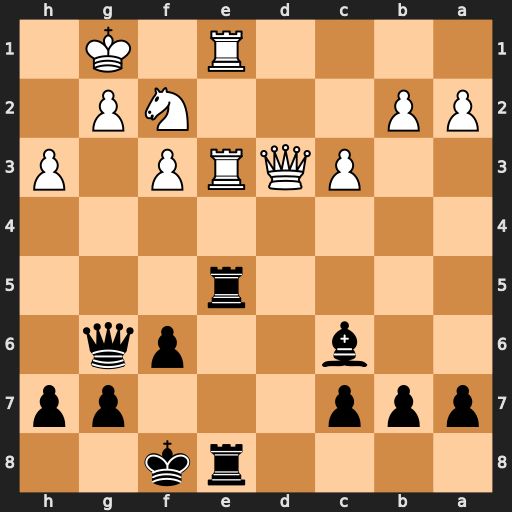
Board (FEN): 4rk2/ppp3pp/2b2pq1/4r3/8/2PQRP1P/PP3NP1/4R1K1
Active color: b
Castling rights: -
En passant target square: -
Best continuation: Qxd3 Nxd3 Rxe3 Rxe3 Rxe3